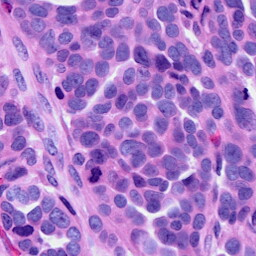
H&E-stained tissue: Ovarian